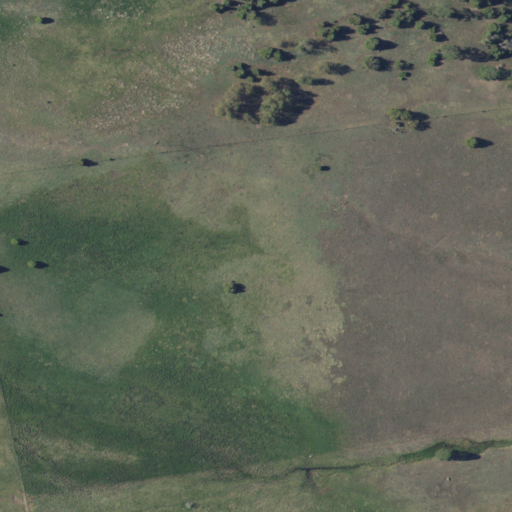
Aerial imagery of valley in New Mexico named Yellow Valley containing shrub, evergreen forest, and woody wetlands